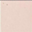
Piece: xx